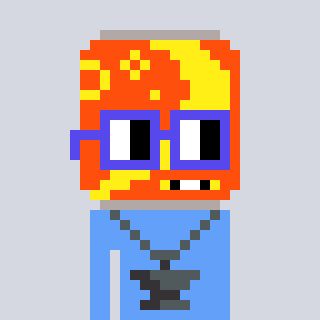
a pixel art character with square blue glasses, a pop-shaped head and a blue-colored body on a cool background